Interaction volume radius: 10 \u00c5
Interaction volume height: 25 \u00c5
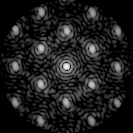
Disorder parameter: 0.2872